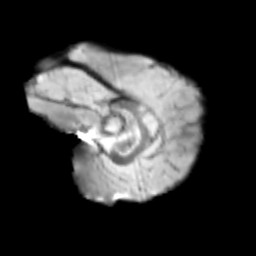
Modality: T2w
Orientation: sagittal
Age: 9
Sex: male
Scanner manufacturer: siemens
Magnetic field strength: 3 T
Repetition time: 3.8 s
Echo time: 0.07 s